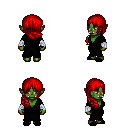
a pixel art fantasy rpg character, female body template, orc, green skin, gray robe, teal pants, red right-swept hairstyle, white cloth bandages, black slippers, four views (front, back, left, right), 2x2 character sprite sheet, small pixel art, hard edges, no anti-aliasing